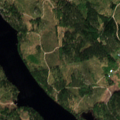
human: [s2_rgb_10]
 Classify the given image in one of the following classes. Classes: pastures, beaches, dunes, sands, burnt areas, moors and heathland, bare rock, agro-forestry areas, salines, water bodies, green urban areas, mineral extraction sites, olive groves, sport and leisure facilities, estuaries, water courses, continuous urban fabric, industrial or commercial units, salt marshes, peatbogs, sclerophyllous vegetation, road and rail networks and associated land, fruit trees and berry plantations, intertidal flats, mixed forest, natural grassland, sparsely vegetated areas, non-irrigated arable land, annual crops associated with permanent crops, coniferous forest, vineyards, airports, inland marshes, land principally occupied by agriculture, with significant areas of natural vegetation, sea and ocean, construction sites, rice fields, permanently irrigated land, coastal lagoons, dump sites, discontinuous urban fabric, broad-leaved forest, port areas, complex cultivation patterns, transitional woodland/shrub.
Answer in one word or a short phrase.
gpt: coniferous forest, transitional woodland/shrub, water bodies